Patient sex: M
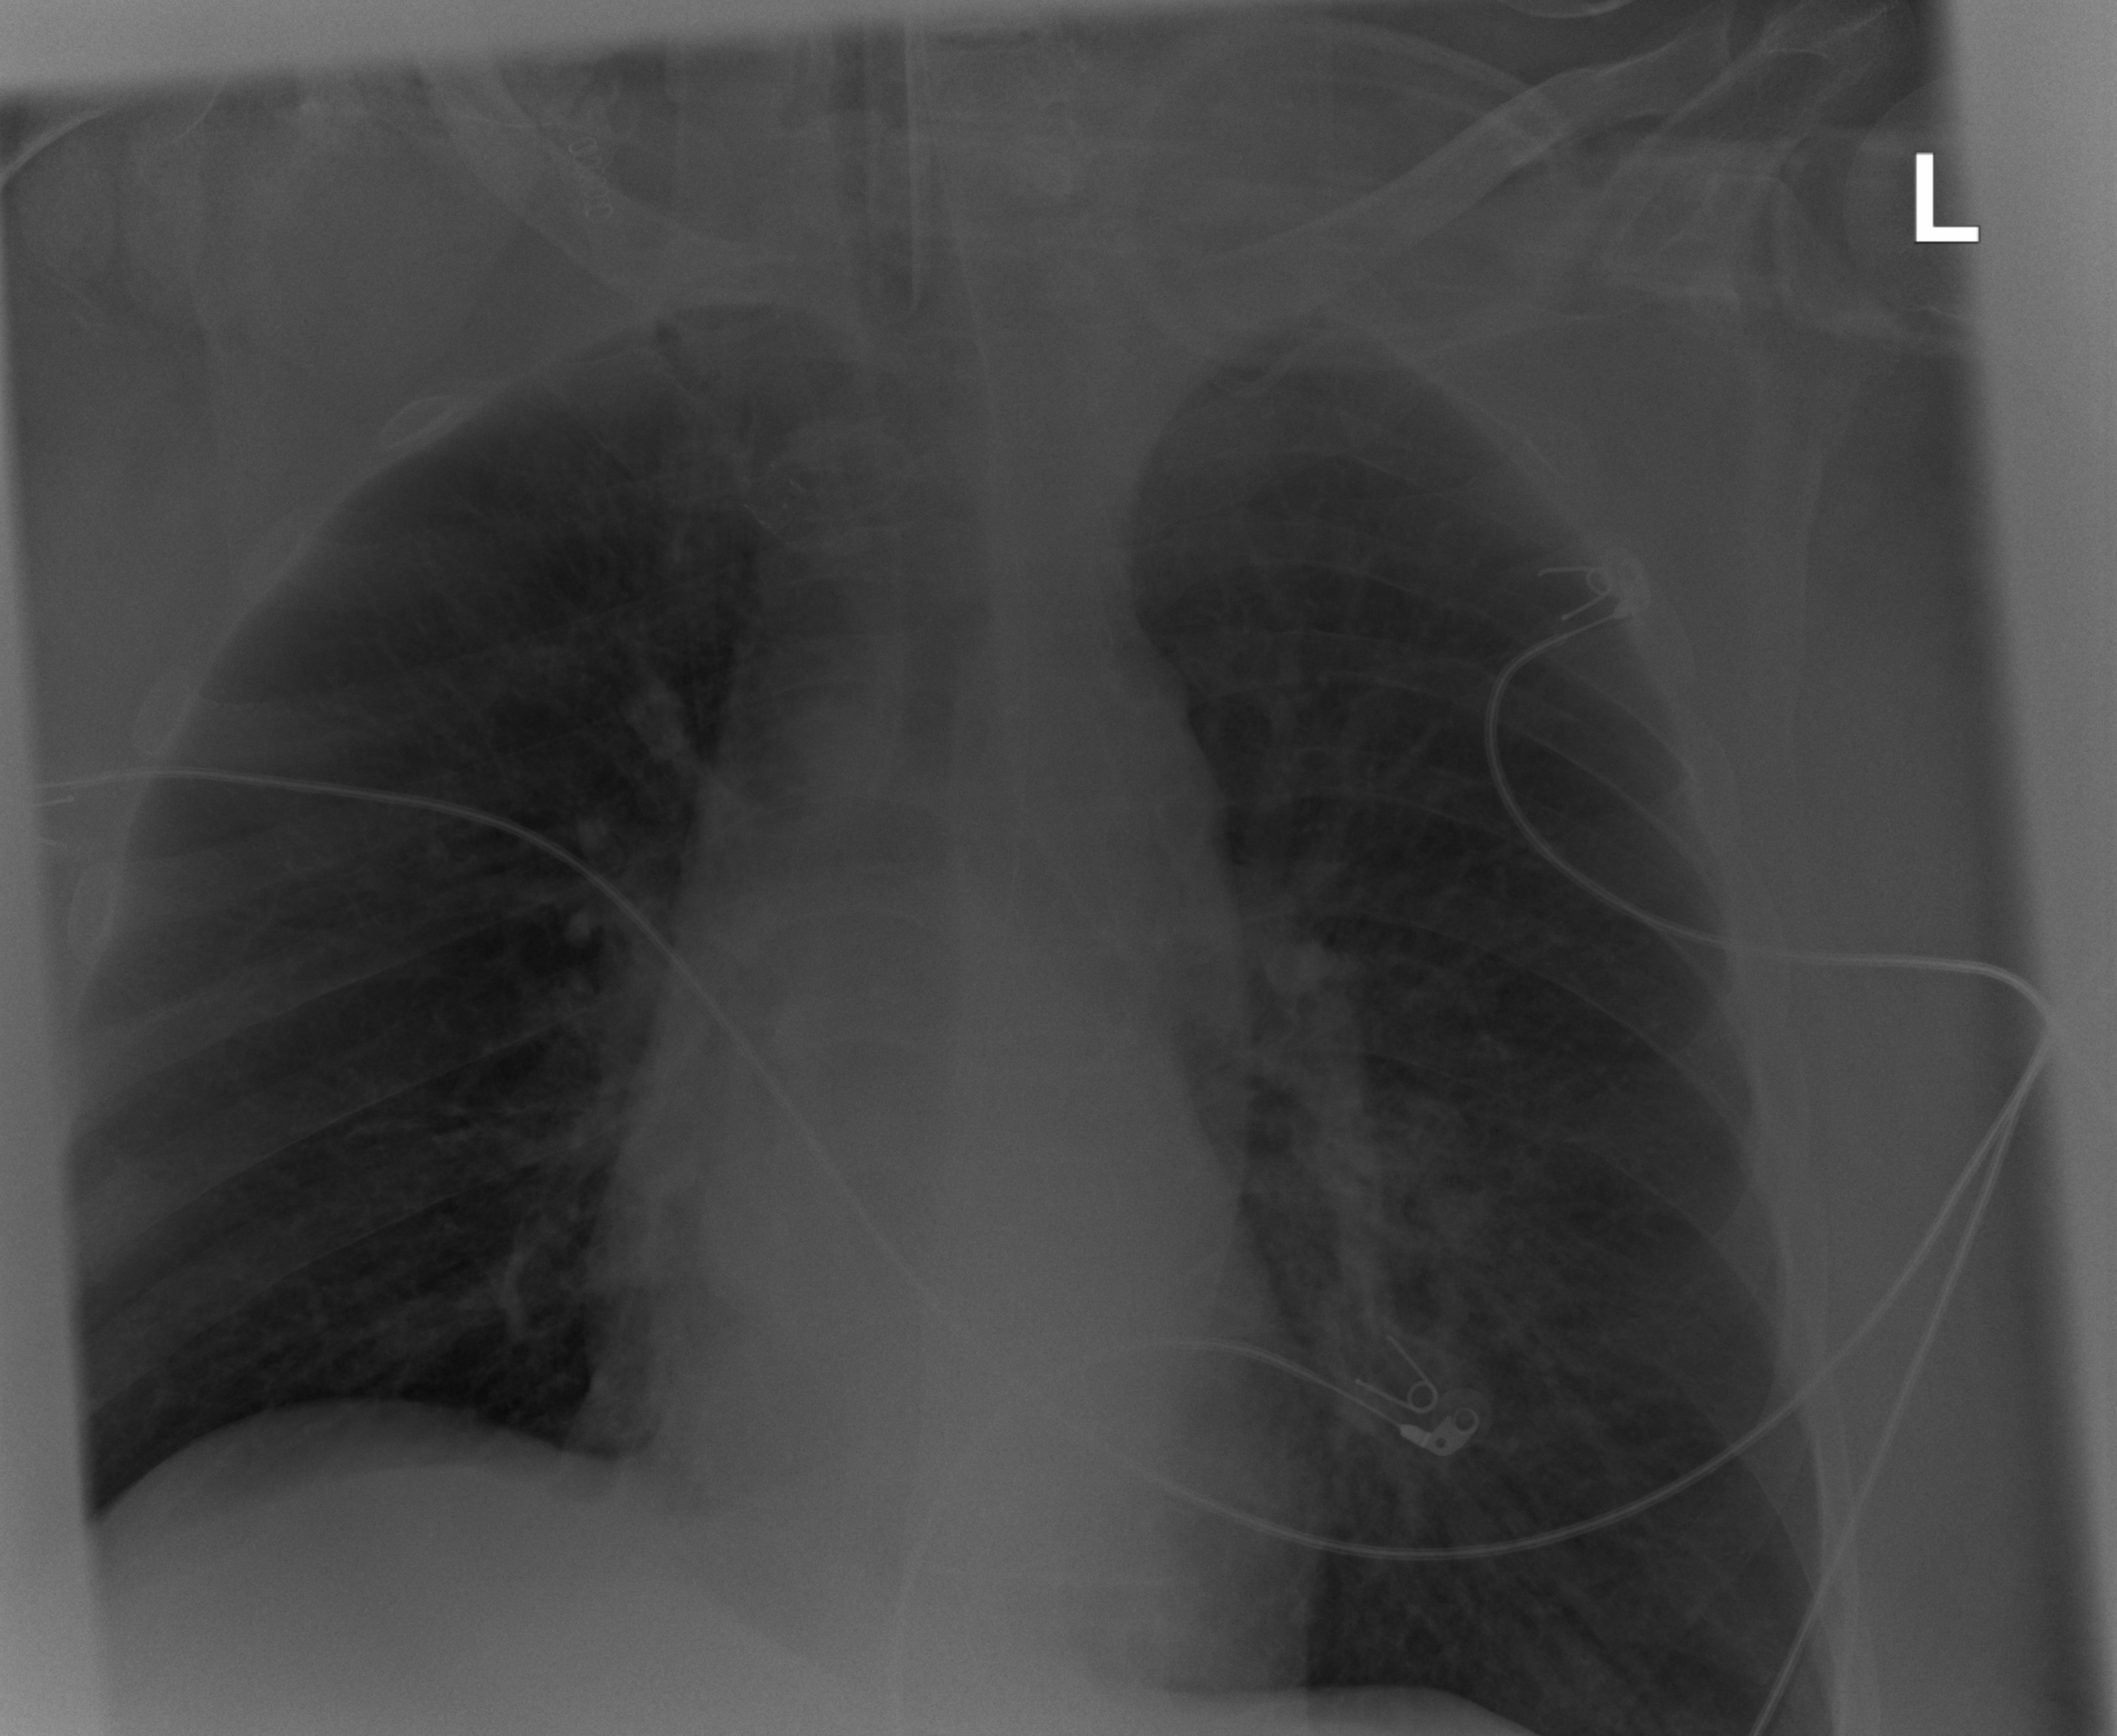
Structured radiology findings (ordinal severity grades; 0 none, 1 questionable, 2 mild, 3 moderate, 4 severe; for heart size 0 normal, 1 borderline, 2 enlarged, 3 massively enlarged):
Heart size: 1
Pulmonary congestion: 0
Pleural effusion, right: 0
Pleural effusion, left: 0
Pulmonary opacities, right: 0
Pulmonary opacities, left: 2
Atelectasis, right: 0
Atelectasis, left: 0